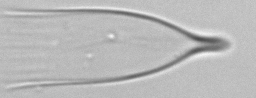
Label: Favella